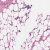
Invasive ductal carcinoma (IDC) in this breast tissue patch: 0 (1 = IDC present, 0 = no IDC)